Question: I have the below table

I want to select the value of '[UsedSpace(MB)]' for each first day of the month.
For example '1/5/2015' the value of '[UsedSpace(MB)]' should be '10'.
I tried the below query, but without success.
'''
Select Cast(DATEADD(mm,DATEDIFF(mm,0,ExecuteTime),0) AS DATE) AS [Monthly],
[UsedSpace(MB)]
from tbl_Test
group by DATEADD(mm,DATEDIFF(mm,0,ExecuteTime),0), [UsedSpace(MB)]
Order by DATEADD(mm,DATEDIFF(mm,0,ExecuteTime),0)
'''
Please any suggestions.
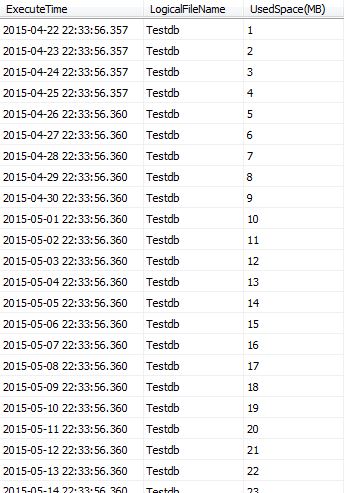
Answer: For the sample data provided, you can simply make a where clause for the first day of the month. If you need a more generic solution, you need to get the lowest date for each month, and then join this with the original table.
'''
WITH cte AS
(
SELECT MIN(ExecuteTime) AS Monthly
FROM tbl_Test
GROUP BY DATEADD(m, DATEDIFF(m, 0, ExecuteTime), 0)
)
SELECT t.ExecuteTime, t.[UsedSpace(MB)]
FROM tbl_Test AS t
JOIN cte AS m
ON t.ExecuteTime = m.Monthly
ORDER BY t.ExecuteTime
'''